Question: Can anybody explain why pack() isn't working on this JFrame?
It's got one JPanel inside (actually, a class that extends JPanel - 'inner').
Here's the code I'm using:
'''
inner.setPreferredSize(new Dimension(800, 600));
add(inner);
pack();
setResizable(false);
setLocationRelativeTo(null); // to center the JFrame on screen
setDefaultCloseOperation(EXIT_ON_CLOSE);
setVisible(true);
'''
The extra space seems to be the exact width and height of the JFrame's decoration (that is, the JFrame's dimensions minus the JPanel's dimensions).

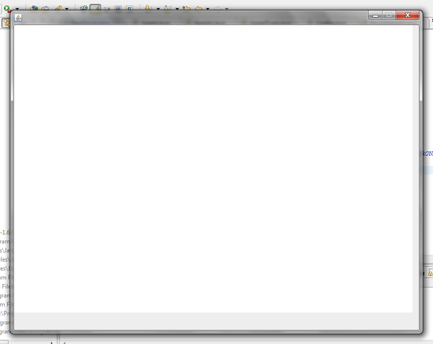
Answer: Turns out I was drawing (active rendering) from the JFrame and not the JPanel... so the extra space was the result of the JPanel's draw() object being aligned at 0,0 (in the JFrame).
Solved by <URL>.